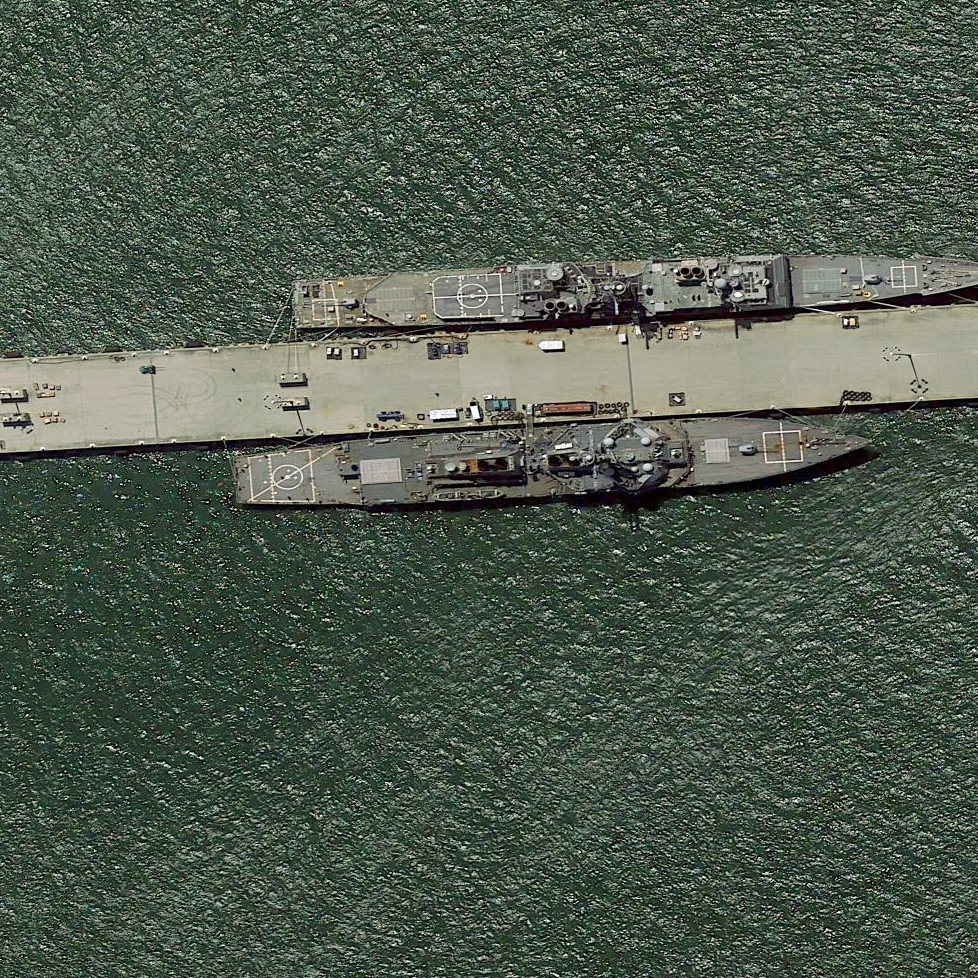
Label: destroyer